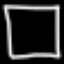
Label: square